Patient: sex M, age 24
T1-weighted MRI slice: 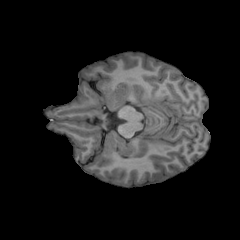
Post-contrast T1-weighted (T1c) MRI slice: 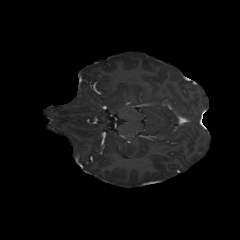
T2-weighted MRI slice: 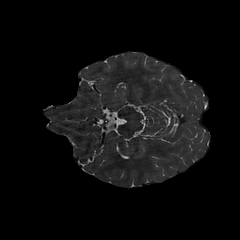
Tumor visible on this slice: no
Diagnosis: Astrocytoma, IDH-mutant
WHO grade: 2